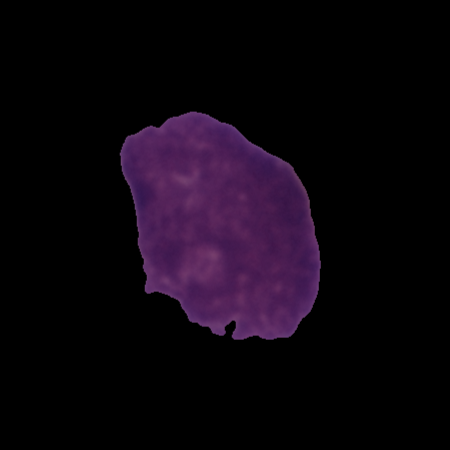
Label: healthy